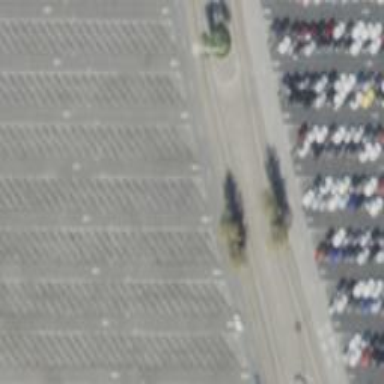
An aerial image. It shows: Designated parking area for trams located on service road.